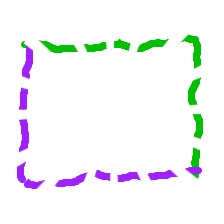
Shape: rectangle